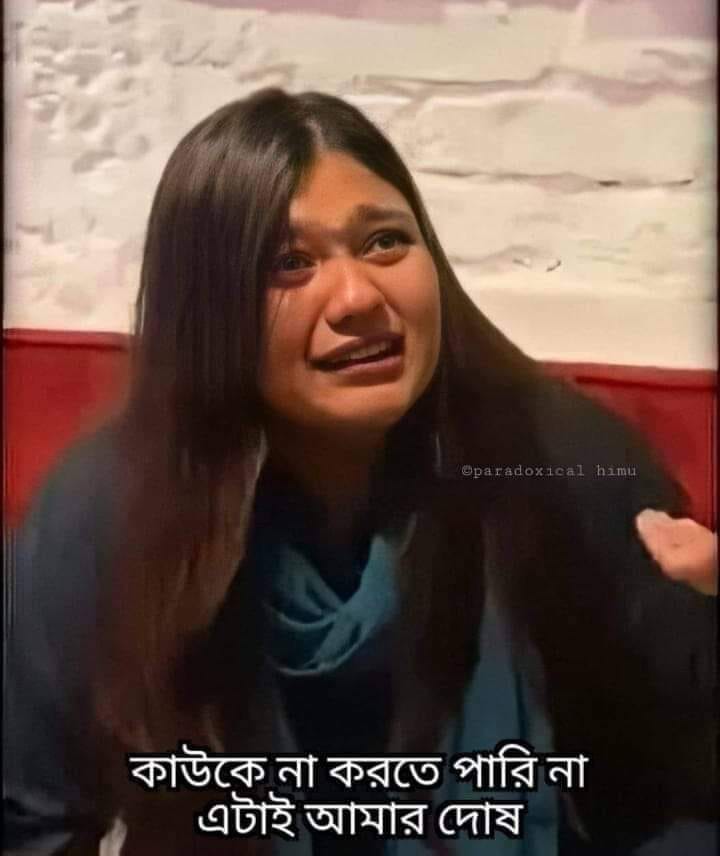
Caption: কাউকে না করতে পারি না    এটাই আমার দোষ
Label: hate